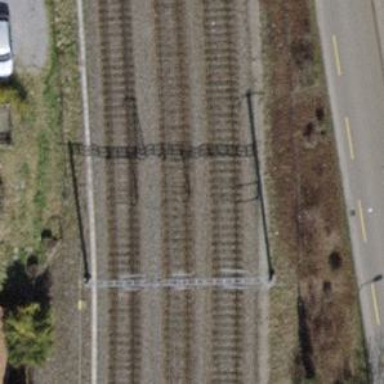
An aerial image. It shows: Single-track electrified railway with contact line.